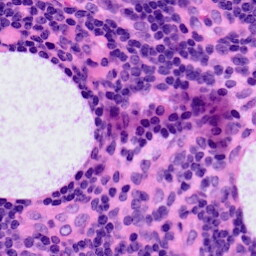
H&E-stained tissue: LymphNode